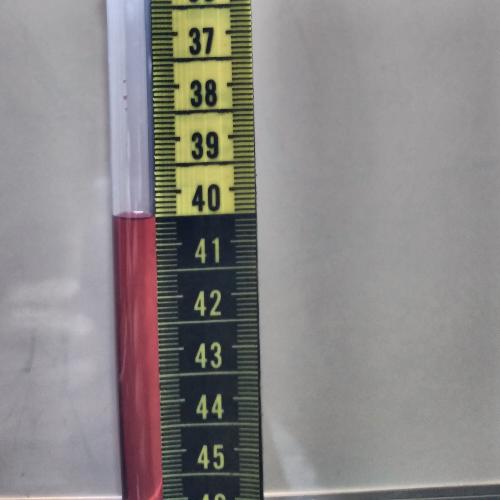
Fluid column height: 40.5 cm